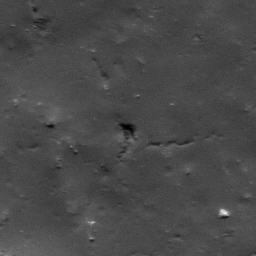
Pit: Tycho 2
Host crater: Tycho
Host type: impact_melt
Lunar coordinates: latitude -42.598, longitude 347.82